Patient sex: M
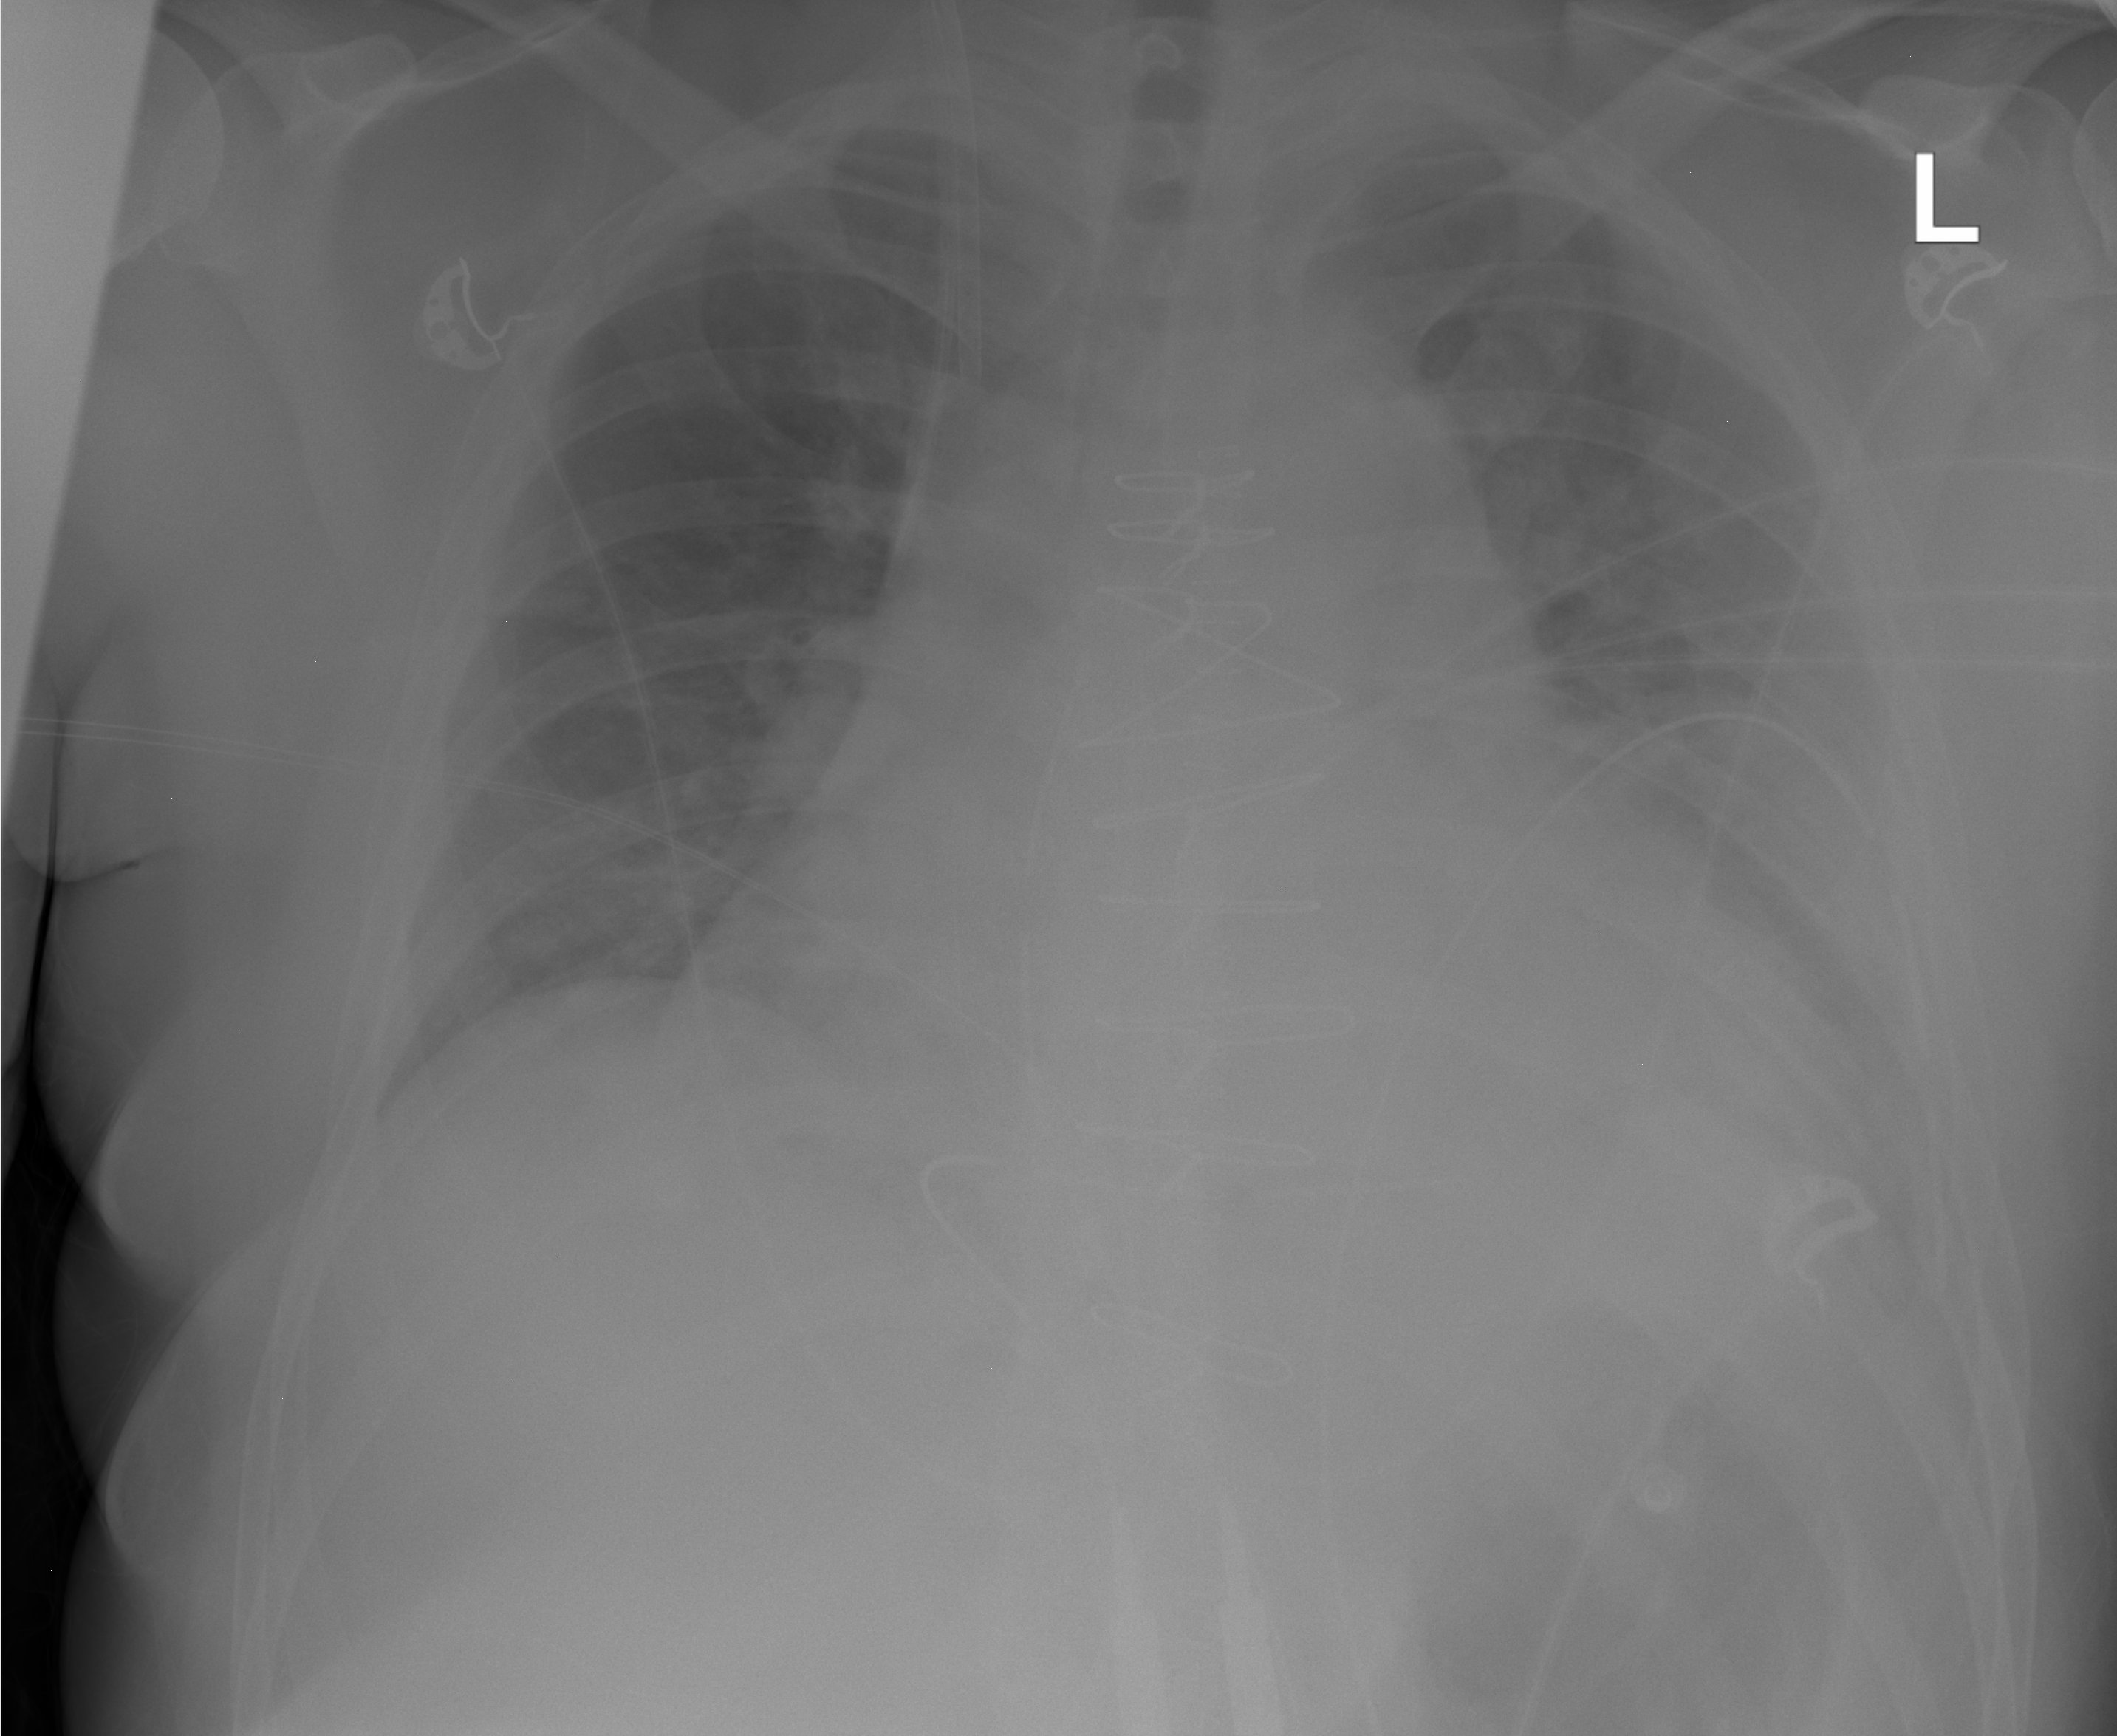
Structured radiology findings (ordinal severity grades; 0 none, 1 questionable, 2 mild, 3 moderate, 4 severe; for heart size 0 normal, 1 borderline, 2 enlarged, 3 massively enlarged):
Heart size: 2
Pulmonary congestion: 2
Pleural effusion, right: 0
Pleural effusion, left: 2
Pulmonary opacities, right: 0
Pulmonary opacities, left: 0
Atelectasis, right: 0
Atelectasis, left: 0